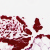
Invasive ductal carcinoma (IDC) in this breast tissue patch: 0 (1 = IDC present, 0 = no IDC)